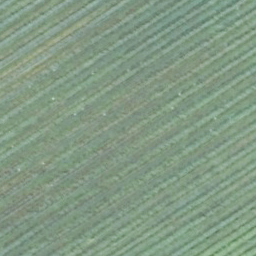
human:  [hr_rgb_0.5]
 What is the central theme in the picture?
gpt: farmland